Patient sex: F
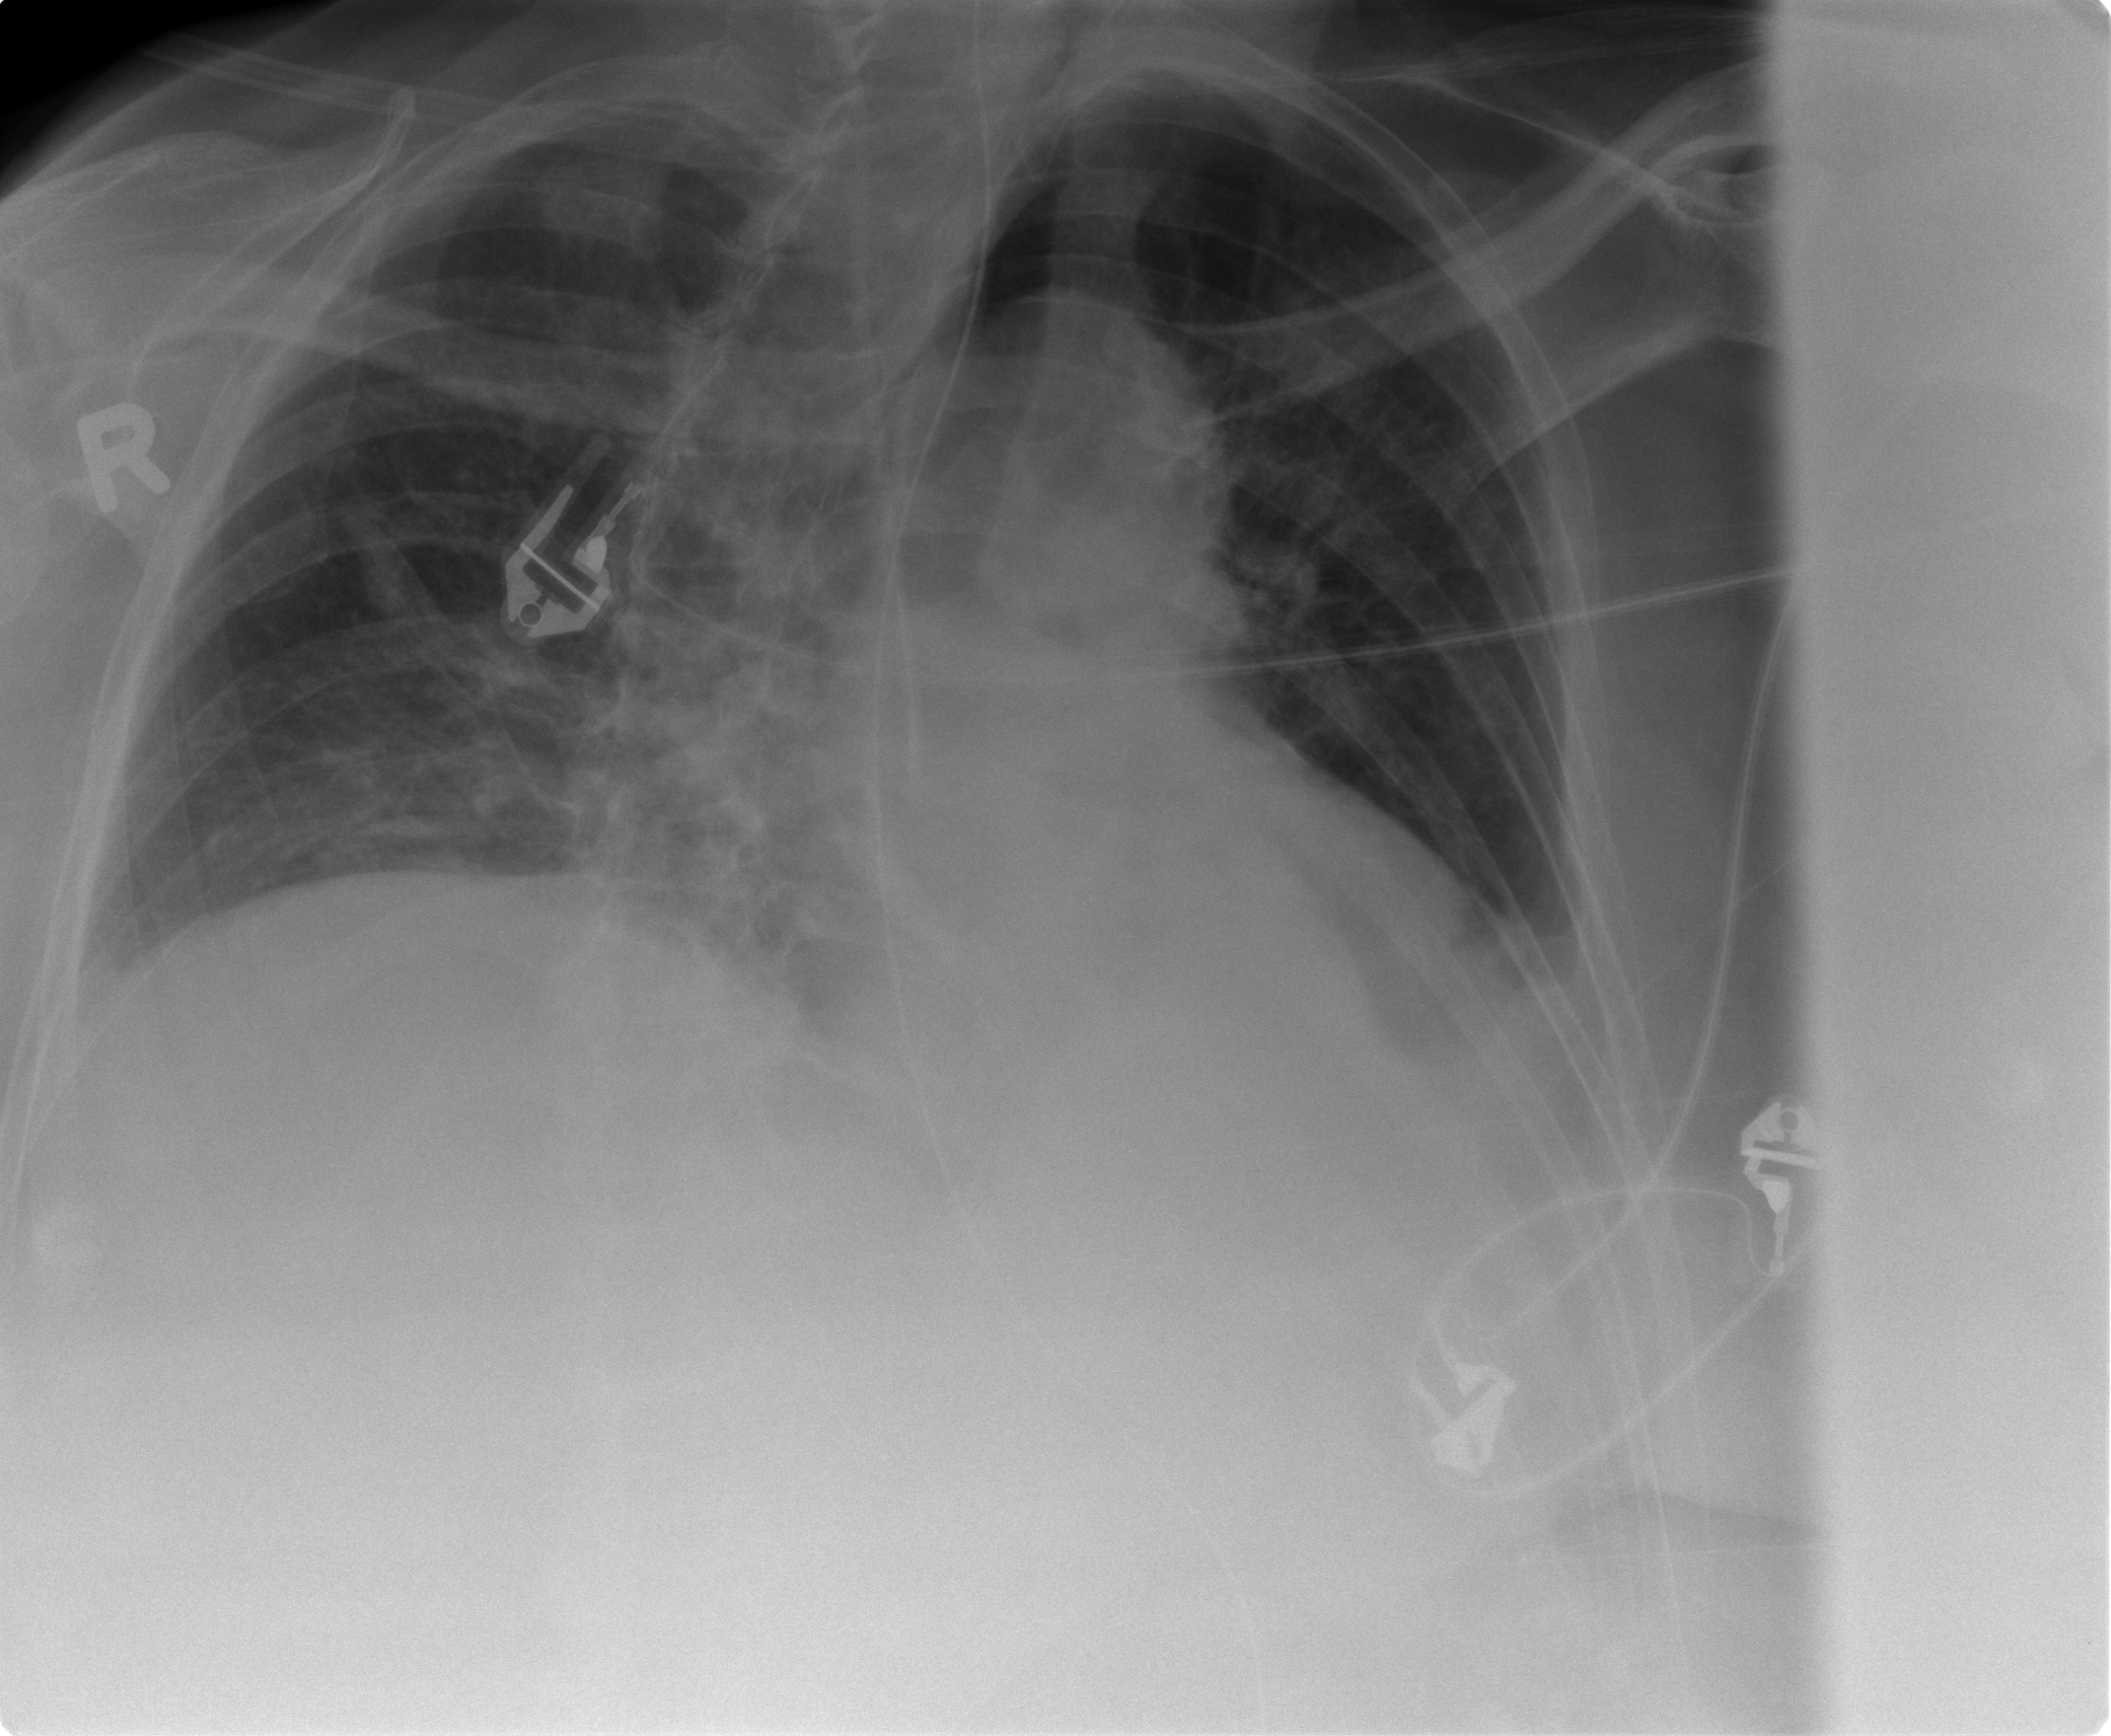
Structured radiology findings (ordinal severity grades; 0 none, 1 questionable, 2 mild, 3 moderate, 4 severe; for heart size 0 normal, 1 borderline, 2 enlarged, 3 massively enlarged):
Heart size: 2
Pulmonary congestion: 1
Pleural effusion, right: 0
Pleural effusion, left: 2
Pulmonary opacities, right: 0
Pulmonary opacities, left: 0
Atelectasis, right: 2
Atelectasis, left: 1